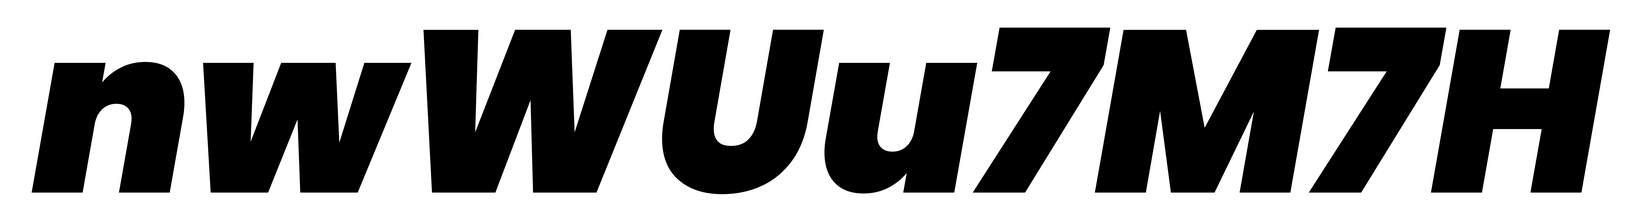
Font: Poppins-BlackItalic